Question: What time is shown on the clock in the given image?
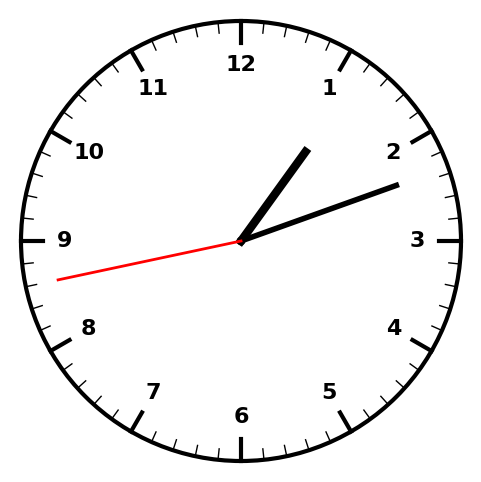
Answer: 01:11:43